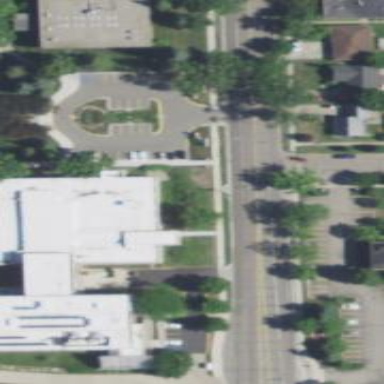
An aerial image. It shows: College building.